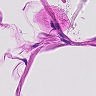
Metastatic tissue present: no